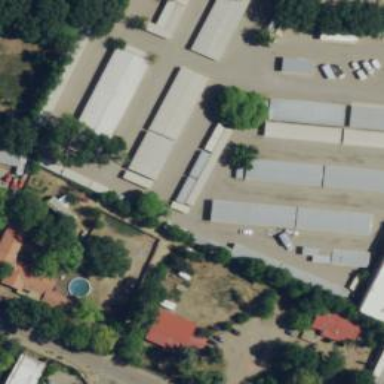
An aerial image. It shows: Industrial area used for storage.